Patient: sex M, age 56
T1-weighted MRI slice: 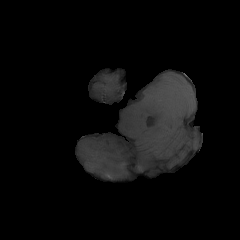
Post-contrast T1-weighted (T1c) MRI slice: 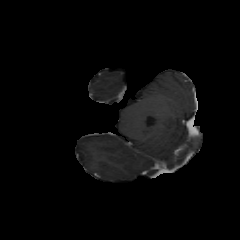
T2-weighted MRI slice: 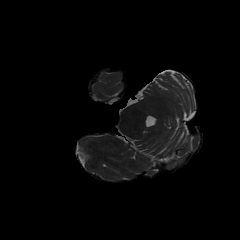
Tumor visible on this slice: no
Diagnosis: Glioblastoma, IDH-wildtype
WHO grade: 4